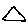
Label: triangle